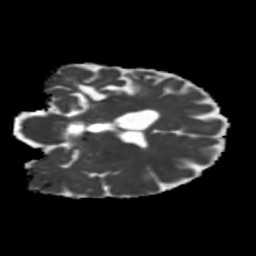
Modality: MD
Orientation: coronal
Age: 37
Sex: female
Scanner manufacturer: siemens
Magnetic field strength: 3 T
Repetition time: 5.25 s
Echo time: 0.08 s